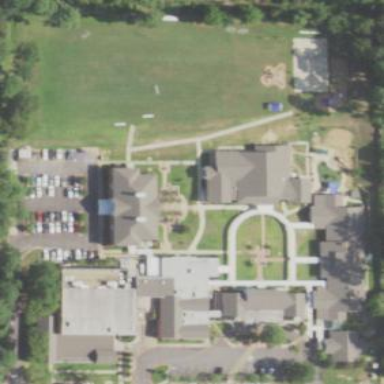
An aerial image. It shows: School.